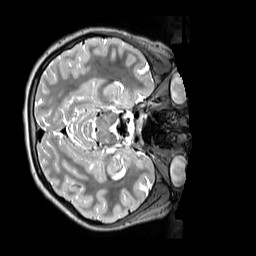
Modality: T2w
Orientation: axial
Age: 11
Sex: female
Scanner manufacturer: siemens
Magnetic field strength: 3 T
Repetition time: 3.2 s
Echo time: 0.408 s